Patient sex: M
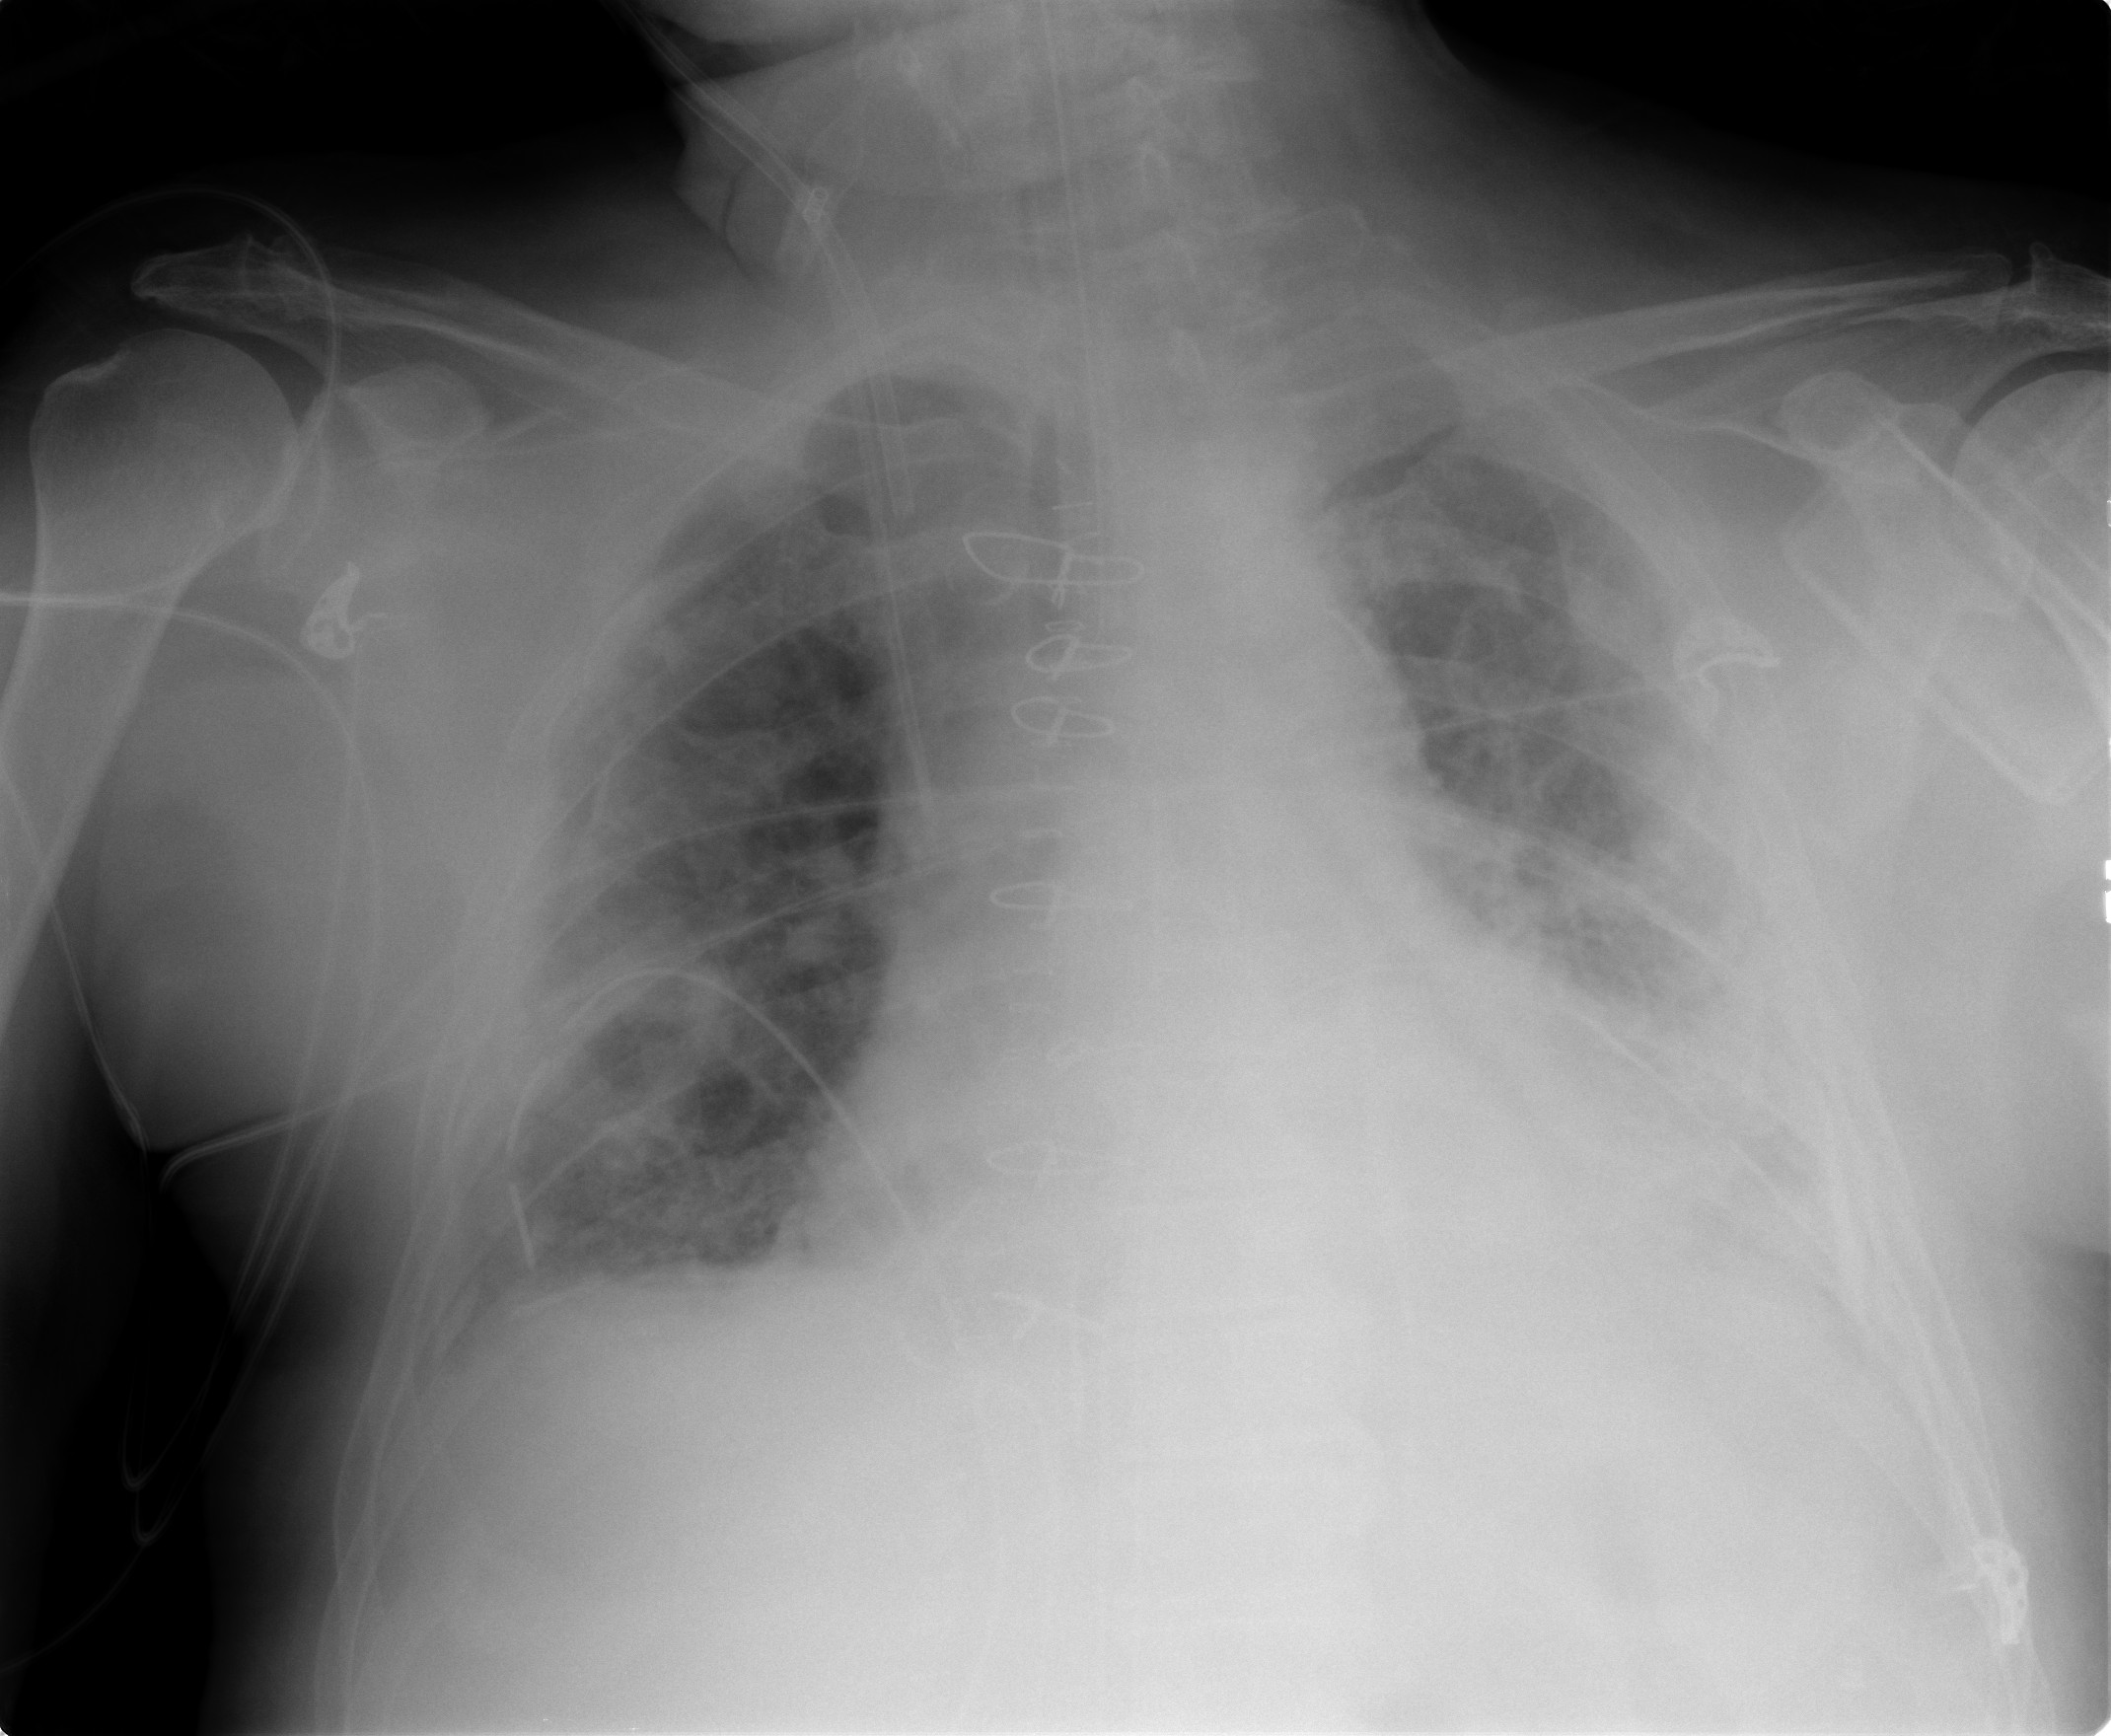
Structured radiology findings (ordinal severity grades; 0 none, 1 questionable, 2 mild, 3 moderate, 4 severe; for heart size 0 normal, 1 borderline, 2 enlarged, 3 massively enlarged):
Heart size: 2
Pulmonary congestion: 2
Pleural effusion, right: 1
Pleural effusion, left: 2
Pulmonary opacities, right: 2
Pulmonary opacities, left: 2
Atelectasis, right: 2
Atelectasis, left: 3